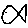
Label: fish